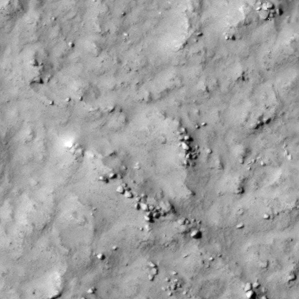
Label: non_frost